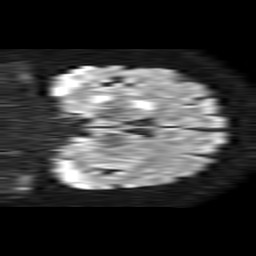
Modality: TRACE
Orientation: coronal
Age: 48
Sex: female
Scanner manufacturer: philips
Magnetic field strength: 1.5 T
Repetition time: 4.6 s
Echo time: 0.08631 s